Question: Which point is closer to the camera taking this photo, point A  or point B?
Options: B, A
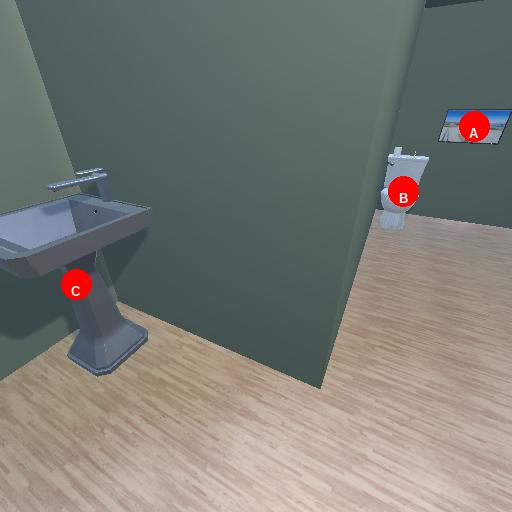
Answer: B